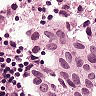
Metastatic tissue present: yes